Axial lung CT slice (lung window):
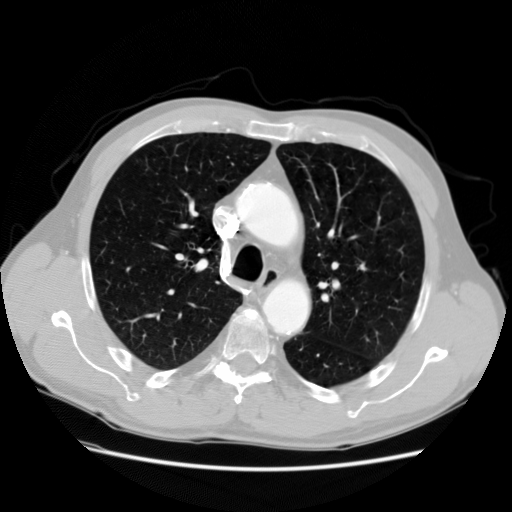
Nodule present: no